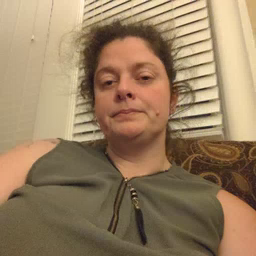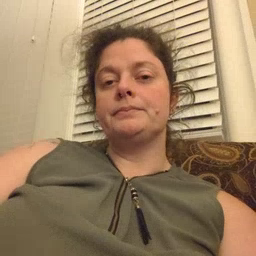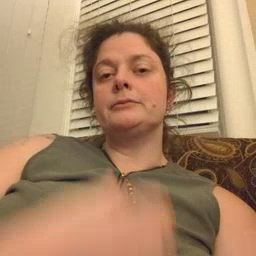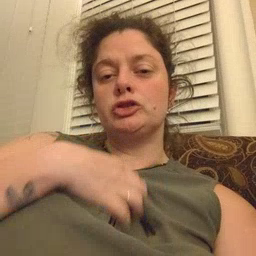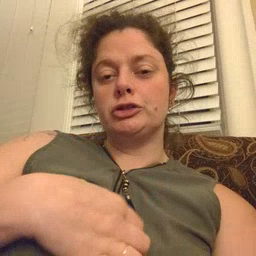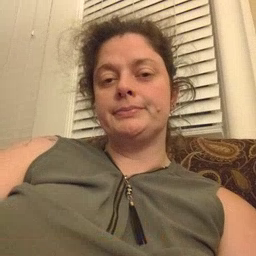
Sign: hungry